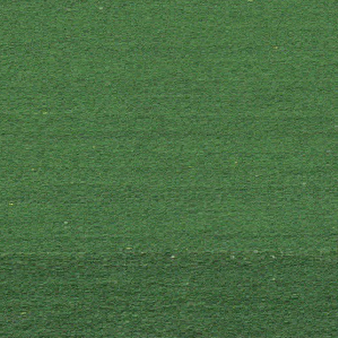
Label: other